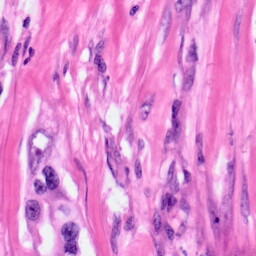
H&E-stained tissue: Pancreatic